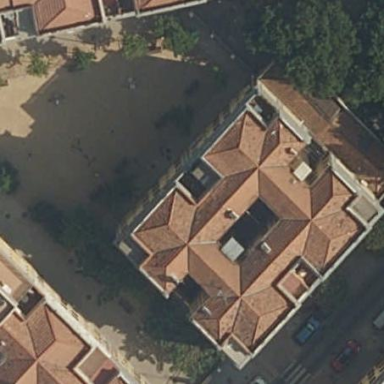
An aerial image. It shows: Residential building.